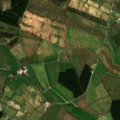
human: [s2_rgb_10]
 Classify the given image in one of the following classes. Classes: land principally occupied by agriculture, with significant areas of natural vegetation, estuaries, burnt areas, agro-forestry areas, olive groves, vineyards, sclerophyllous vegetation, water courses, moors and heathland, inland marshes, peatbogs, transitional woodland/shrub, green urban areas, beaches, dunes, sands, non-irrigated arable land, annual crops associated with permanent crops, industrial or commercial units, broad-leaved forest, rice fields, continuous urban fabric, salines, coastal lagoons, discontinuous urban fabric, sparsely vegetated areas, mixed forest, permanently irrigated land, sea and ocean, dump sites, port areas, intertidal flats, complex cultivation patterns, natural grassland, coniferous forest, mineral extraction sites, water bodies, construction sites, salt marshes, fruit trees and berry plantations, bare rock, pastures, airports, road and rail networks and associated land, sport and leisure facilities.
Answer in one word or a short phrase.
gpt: pastures, transitional woodland/shrub